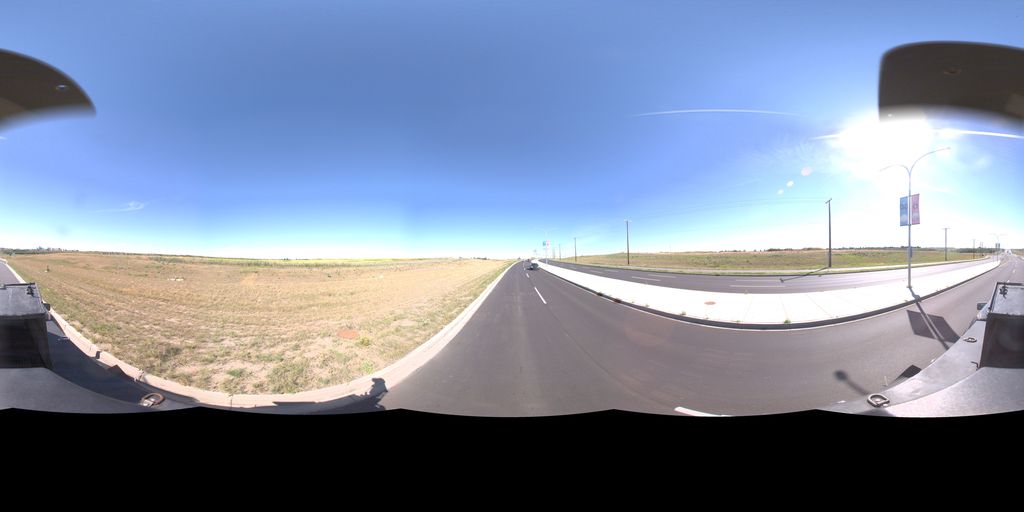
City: saskatoon